Brain MRI, t2w sequence, axial 2D slice.
Patient: age 25, sex F, weight 78 kg, height 1.78 m
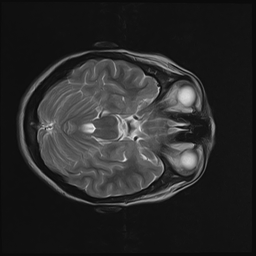